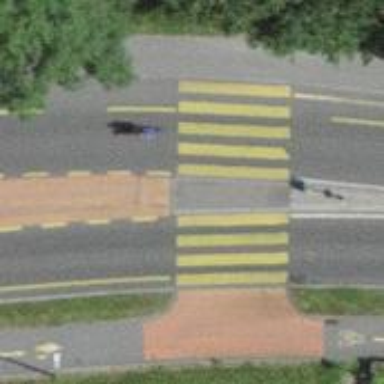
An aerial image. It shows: Uncontrolled zebra crossing with marked island on the road.